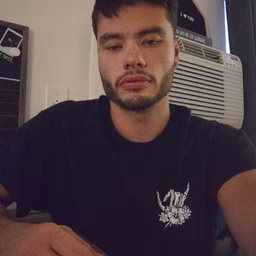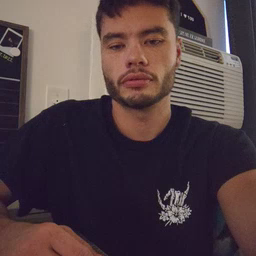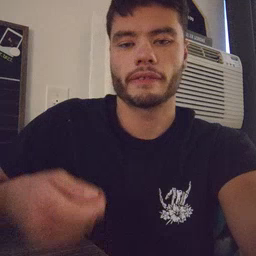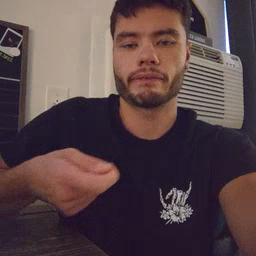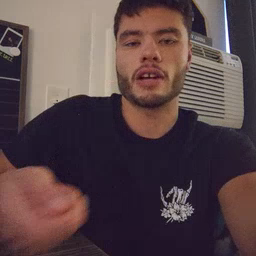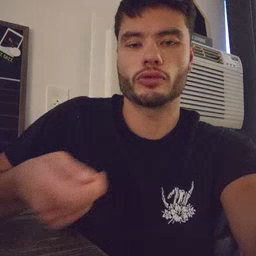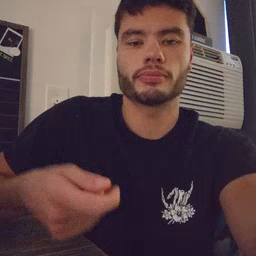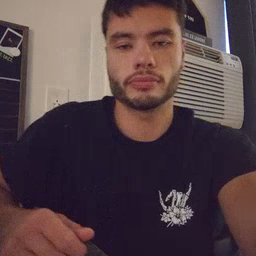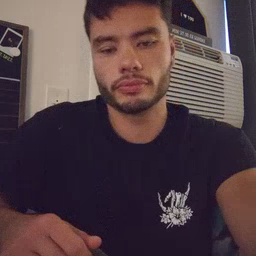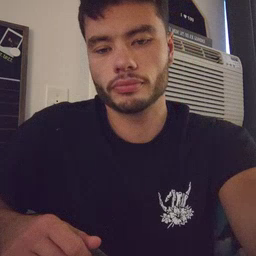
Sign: vacuum